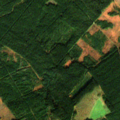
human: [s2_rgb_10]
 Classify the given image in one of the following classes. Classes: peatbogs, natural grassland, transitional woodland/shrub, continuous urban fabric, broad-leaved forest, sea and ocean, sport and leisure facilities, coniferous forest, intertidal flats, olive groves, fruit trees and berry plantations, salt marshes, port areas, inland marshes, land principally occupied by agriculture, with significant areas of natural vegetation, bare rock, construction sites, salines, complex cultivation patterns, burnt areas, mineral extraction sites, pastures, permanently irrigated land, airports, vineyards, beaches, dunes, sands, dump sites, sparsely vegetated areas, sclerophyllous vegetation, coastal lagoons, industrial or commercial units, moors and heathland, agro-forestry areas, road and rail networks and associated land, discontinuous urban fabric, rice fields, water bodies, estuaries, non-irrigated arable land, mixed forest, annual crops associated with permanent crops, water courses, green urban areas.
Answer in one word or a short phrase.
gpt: coniferous forest, mixed forest, transitional woodland/shrub